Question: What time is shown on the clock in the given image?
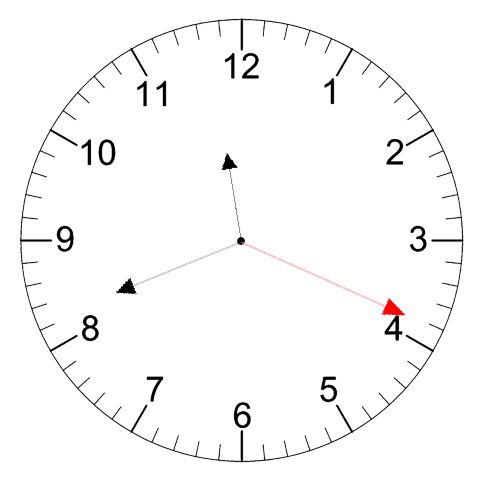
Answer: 11:41:19